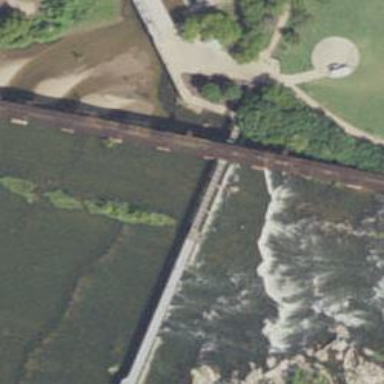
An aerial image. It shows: Weir along the waterway.